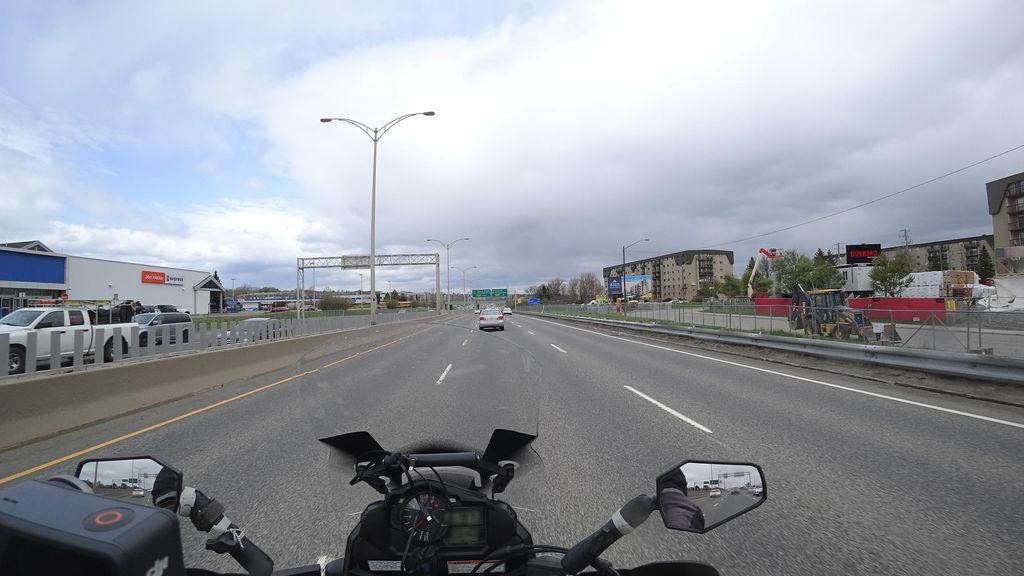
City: quebec_city